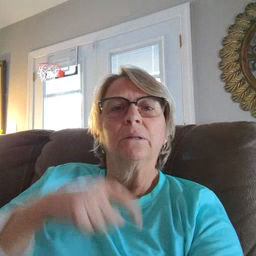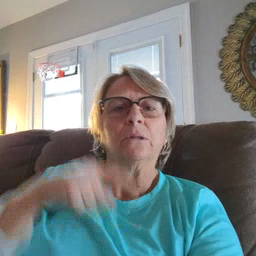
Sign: make